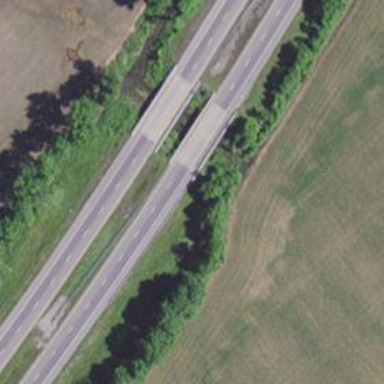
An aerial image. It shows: Motorway bridge.